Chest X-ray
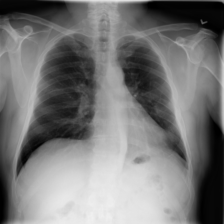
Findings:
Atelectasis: negative
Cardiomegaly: negative
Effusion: negative
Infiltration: negative
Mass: negative
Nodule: negative
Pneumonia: negative
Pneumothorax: negative
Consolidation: negative
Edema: negative
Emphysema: negative
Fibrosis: negative
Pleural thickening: negative
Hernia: negative